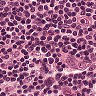
Metastatic tissue present: no